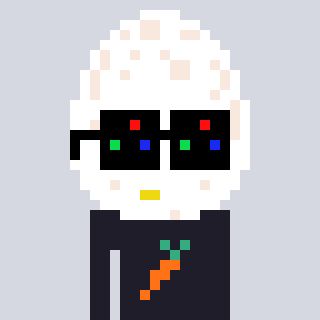
a pixel art character with square black sunglasses, a egg-shaped head and a grayscale-colored body on a cool background